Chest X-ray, PA view. Patient: 48 years old, sex M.
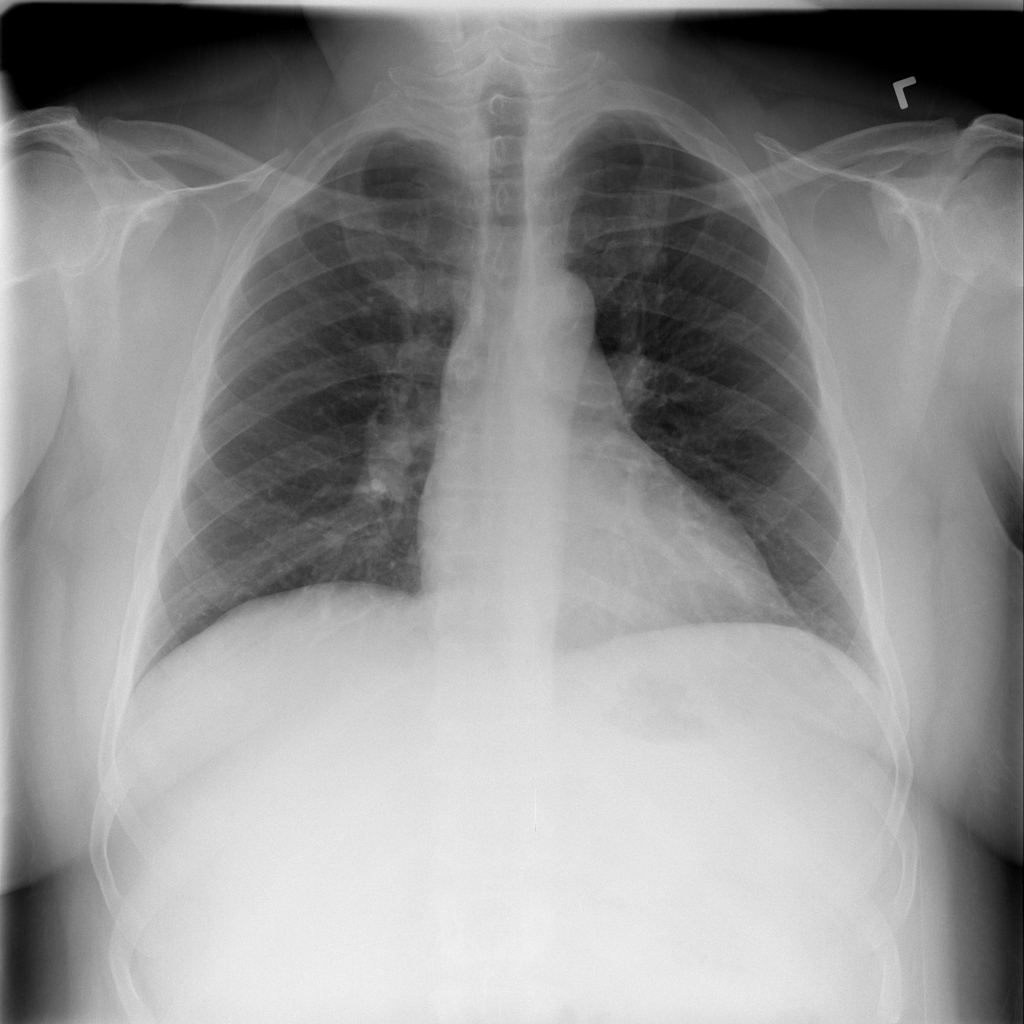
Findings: No Finding